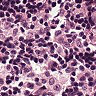
Metastatic tissue present: no